Field crop: maize
Growth stage: 2
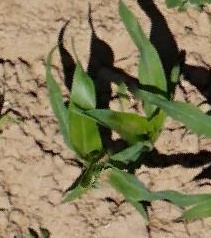
Species: maize